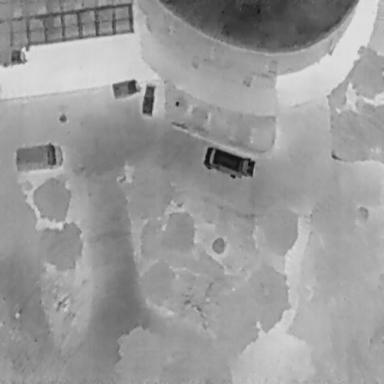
There are five Cars in the infrared image.